Question: I have Python27 and Python33 folders. Can I move these folders into my Program Files folder or will this cause problems?
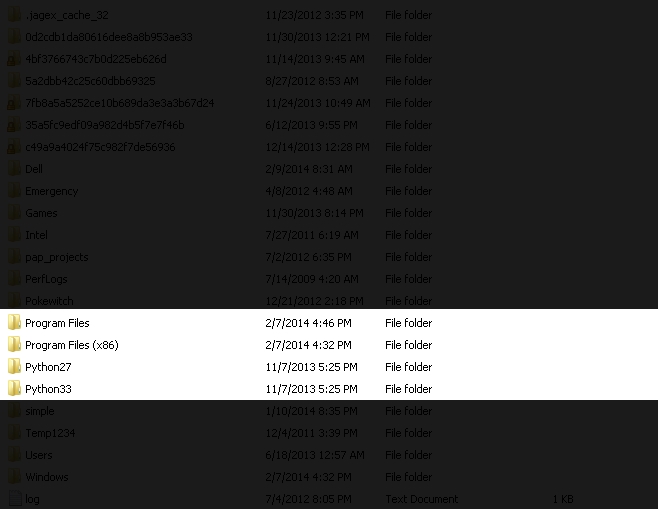
Answer: Simply moving folders will not work.
- - '.pyc'- -
You need to reinstall the interpreter and libraries.